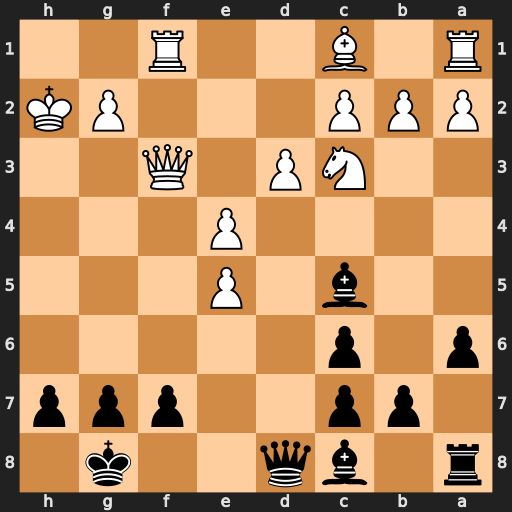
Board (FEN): r1bq2k1/1pp2ppp/p1p5/2b1P3/4P3/2NP1Q2/PPP3PK/R1B2R2
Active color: b
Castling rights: -
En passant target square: -
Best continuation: Qh4+ Qh3 Bxh3